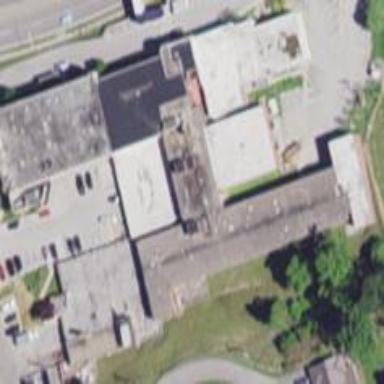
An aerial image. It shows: Hospital building.